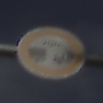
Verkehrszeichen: VerbotUnterschreitenMindestabstand
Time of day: MorningAfternoon
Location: Outdoor (Suburban)
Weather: PartlyCloudy
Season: NotSpecified
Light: Natural